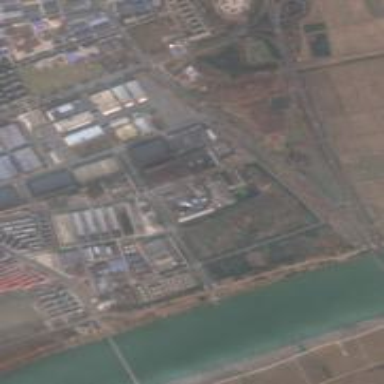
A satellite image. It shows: Industrial area designated as winery.